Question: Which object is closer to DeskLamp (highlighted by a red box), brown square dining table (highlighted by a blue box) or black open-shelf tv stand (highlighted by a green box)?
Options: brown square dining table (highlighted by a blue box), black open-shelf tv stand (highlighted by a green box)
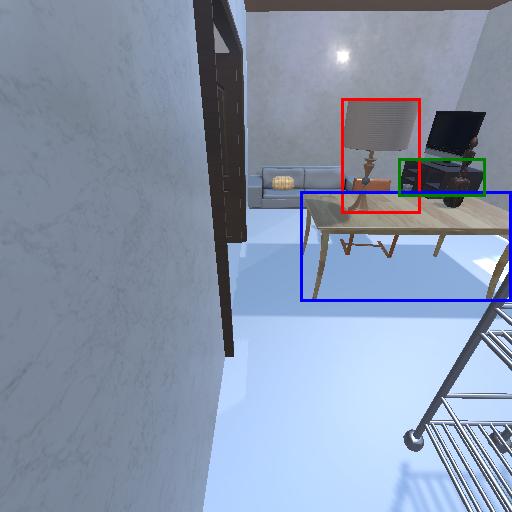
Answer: brown square dining table (highlighted by a blue box)